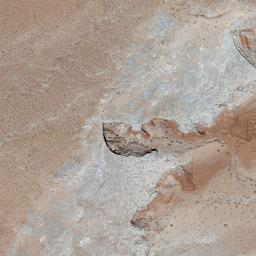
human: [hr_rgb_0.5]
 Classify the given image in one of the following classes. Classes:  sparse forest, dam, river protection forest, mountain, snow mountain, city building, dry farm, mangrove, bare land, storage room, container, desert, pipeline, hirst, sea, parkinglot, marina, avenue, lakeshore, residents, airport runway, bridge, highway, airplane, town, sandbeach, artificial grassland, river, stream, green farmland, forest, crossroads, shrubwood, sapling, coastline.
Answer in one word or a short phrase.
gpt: bare land